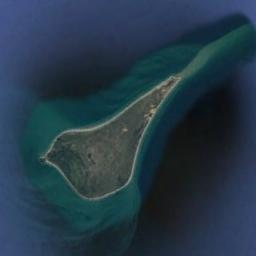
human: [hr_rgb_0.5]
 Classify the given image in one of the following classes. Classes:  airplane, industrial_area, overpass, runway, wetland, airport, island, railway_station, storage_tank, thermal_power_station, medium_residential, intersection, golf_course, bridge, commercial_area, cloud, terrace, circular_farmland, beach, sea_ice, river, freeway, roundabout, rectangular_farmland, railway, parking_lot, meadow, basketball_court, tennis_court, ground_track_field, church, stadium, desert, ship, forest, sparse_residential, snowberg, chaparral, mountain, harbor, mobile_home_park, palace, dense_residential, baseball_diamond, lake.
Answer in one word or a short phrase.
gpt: island